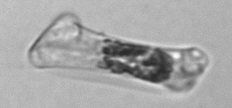
Label: Eucampia